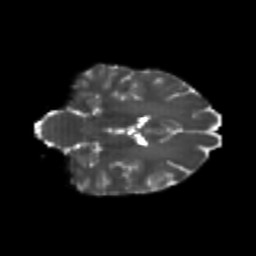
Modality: T2w
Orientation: coronal
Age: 26
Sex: female
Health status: healthy
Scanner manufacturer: philips
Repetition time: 7.388 s
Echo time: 0.08599 s